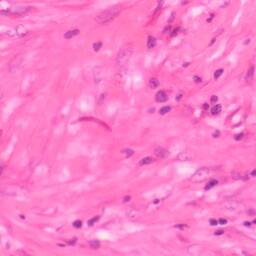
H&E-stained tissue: Colon